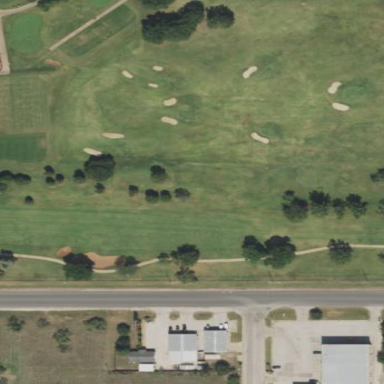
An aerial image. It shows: Grassy area designated for driving range golf.